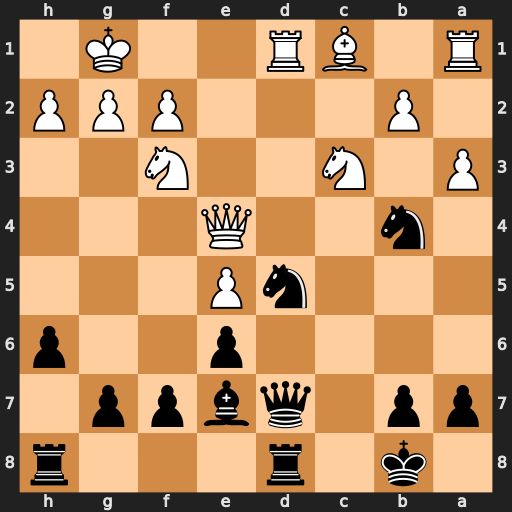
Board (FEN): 1k1r3r/pp1qbpp1/4p2p/3nP3/1n2Q3/P1N2N2/1P3PPP/R1BR2K1
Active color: b
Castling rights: -
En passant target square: -
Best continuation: Nxc3 Rxd7 Nxe4